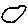
Label: circle